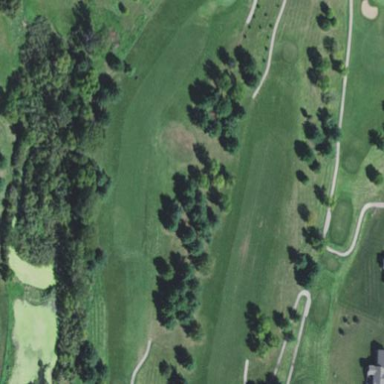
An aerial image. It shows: Golf rough area.